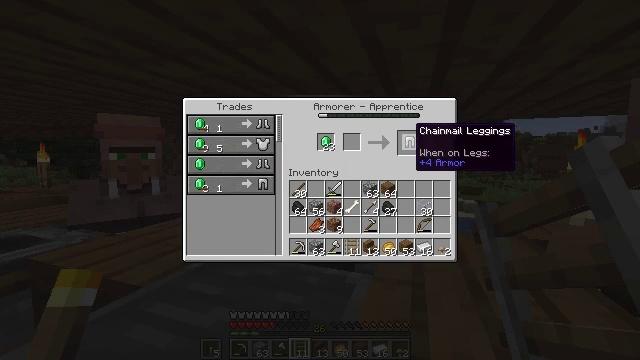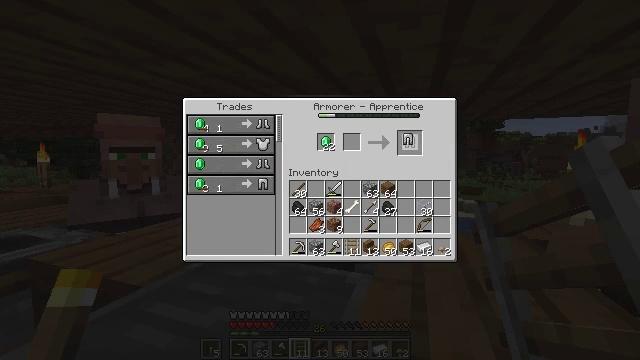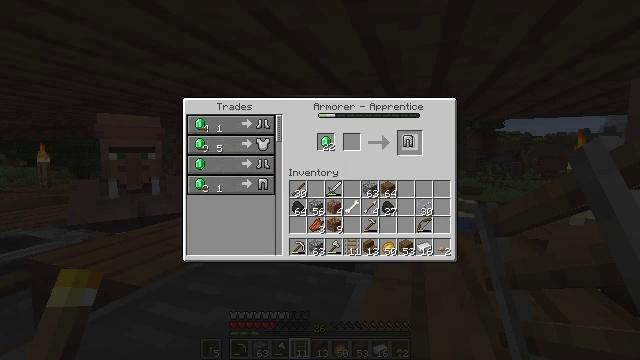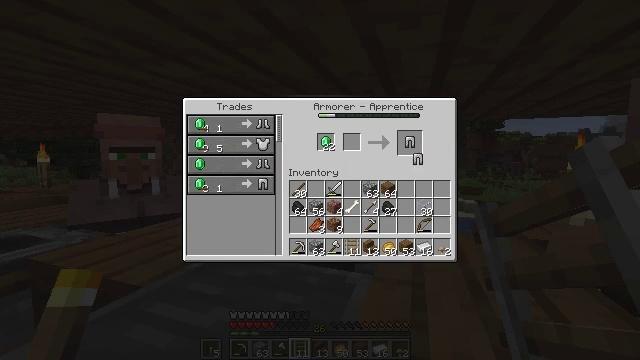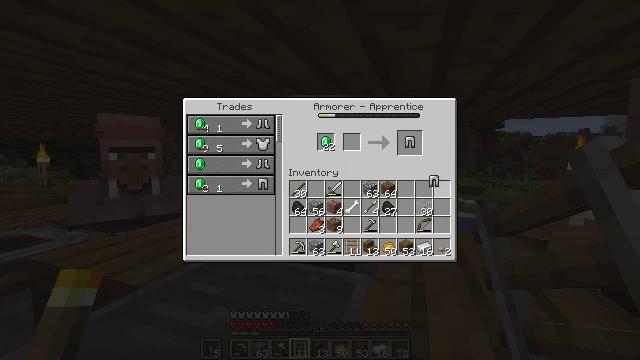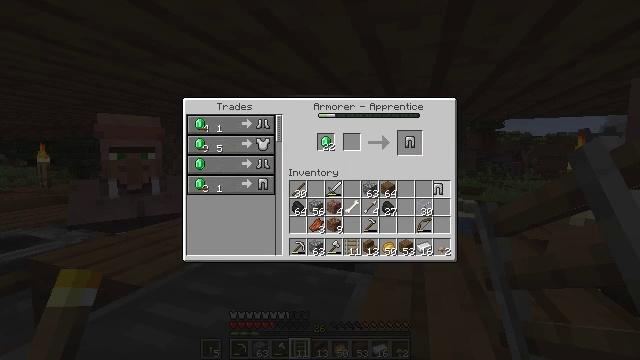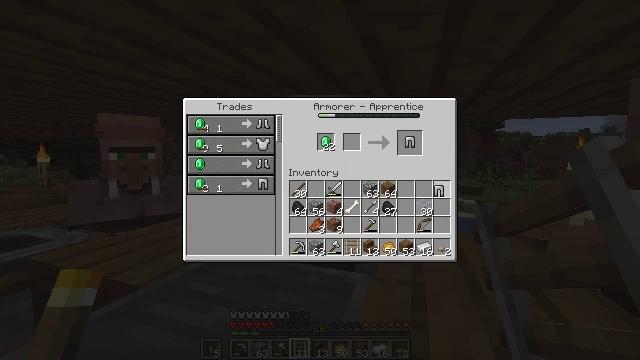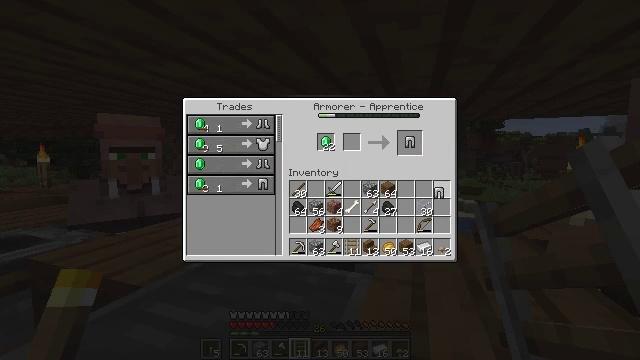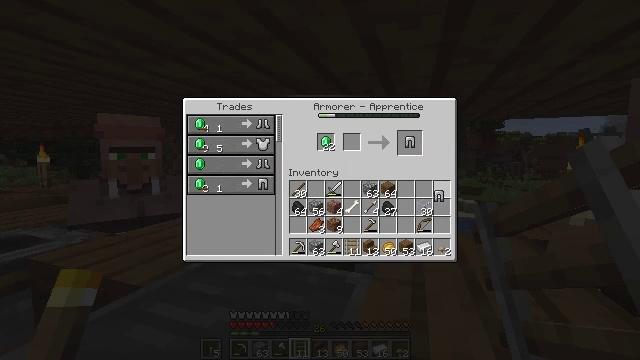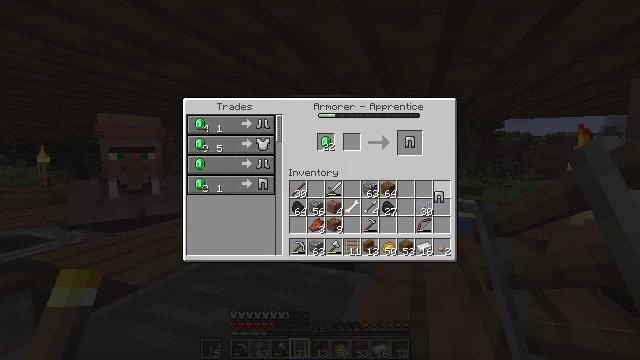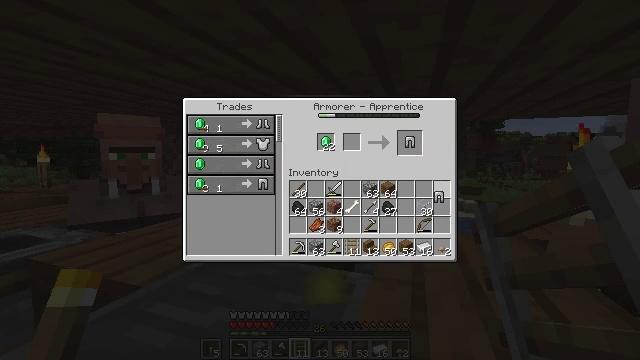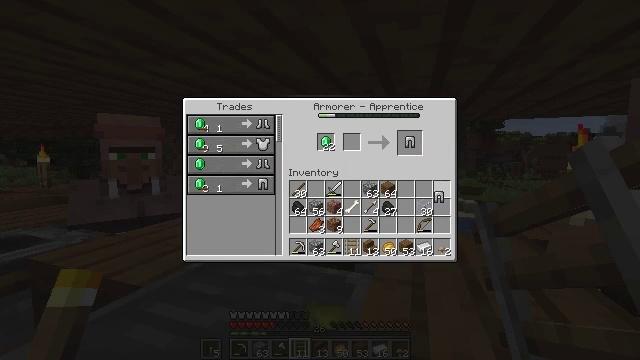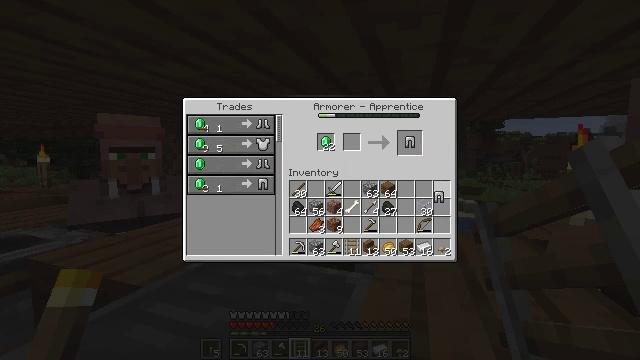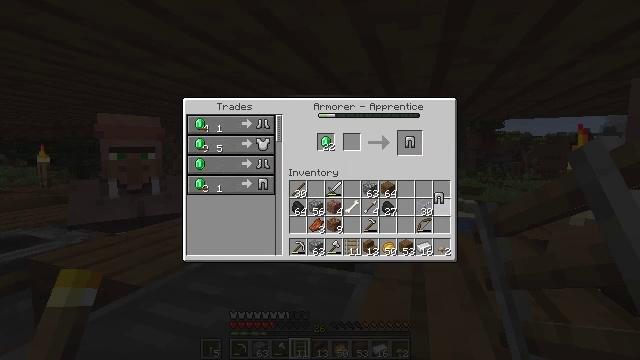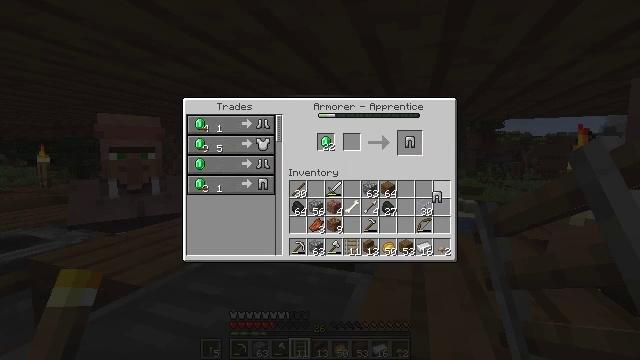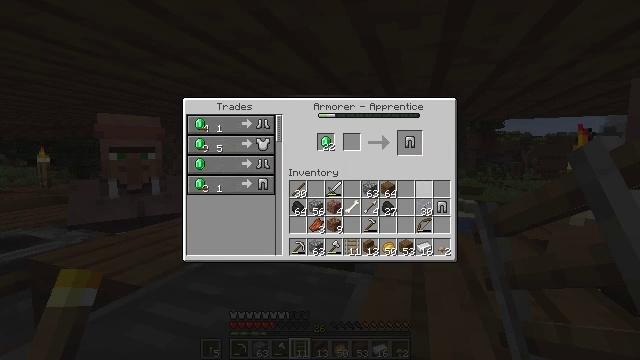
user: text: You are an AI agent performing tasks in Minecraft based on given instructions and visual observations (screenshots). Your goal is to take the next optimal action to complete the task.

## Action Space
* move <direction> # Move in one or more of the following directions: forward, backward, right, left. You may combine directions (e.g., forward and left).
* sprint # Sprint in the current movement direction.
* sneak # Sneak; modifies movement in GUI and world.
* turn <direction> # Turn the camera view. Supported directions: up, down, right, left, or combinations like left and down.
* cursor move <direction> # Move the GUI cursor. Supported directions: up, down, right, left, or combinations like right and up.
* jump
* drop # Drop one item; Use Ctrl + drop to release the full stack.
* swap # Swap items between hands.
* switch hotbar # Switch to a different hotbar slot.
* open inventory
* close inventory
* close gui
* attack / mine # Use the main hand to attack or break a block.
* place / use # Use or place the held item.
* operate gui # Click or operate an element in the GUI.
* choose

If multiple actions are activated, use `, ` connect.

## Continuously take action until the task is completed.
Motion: motion action
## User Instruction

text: Create chainmail leggings using the crafting table.
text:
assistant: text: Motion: operate gui
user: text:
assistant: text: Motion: operate gui
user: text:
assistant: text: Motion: cursor move right and down
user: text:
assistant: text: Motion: cursor move right and down
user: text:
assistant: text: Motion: cursor move down
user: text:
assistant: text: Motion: no_op
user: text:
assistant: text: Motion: no_op
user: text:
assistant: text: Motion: no_op
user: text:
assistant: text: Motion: no_op
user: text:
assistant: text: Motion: no_op
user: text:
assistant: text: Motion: no_op
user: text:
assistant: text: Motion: operate gui
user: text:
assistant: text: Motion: operate gui
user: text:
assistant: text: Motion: operate gui
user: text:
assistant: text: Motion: cursor move up
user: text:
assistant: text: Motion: cursor move left and up
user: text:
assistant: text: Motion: cursor move left and up
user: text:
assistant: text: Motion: cursor move up
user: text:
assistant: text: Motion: no_op
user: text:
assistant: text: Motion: no_op
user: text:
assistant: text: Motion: no_op
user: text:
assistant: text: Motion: no_op
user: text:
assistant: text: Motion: no_op
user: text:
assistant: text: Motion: no_op
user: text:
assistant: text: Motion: no_op
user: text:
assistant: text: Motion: operate gui
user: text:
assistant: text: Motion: cursor move down, operate gui
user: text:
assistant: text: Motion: cursor move right and down
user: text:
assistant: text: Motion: cursor move down
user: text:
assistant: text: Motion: no_op